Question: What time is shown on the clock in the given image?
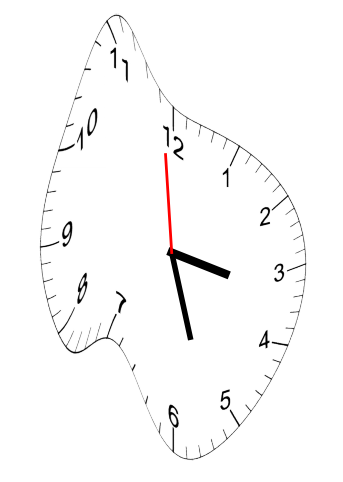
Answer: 03:26:59